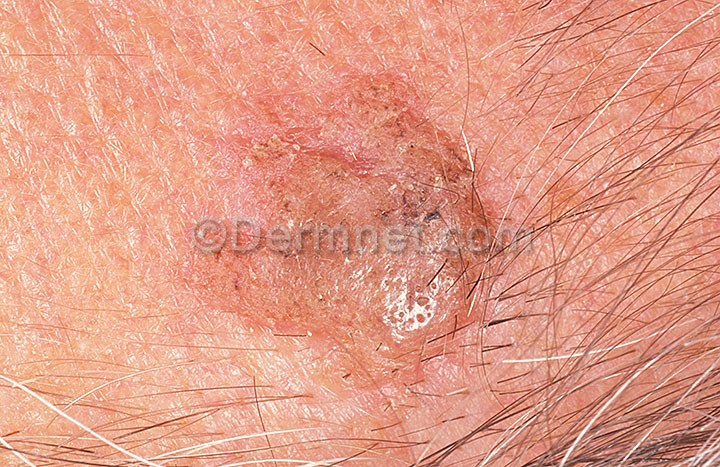
Disease: Seborrheic Keratoses and other Benign Tumors